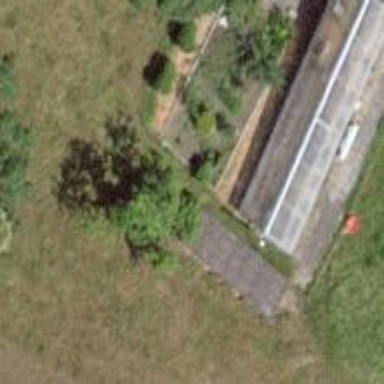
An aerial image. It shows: Greenhouse.